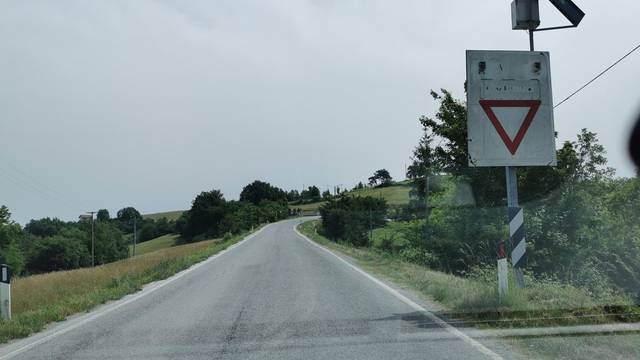
Region: Italy
Coordinates: 44.417, 8.086